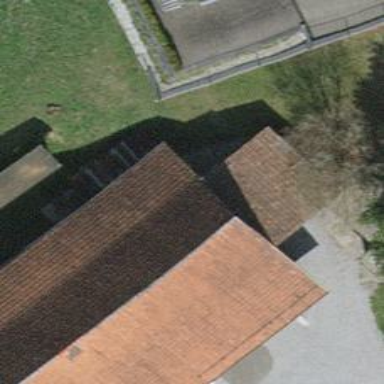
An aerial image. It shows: Barn.